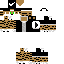
A male human skin with medium skin, wearing brown long hair dressed in a blue hoodie and black pants, featuring a closed mouth.